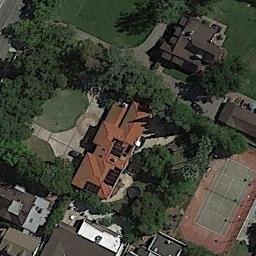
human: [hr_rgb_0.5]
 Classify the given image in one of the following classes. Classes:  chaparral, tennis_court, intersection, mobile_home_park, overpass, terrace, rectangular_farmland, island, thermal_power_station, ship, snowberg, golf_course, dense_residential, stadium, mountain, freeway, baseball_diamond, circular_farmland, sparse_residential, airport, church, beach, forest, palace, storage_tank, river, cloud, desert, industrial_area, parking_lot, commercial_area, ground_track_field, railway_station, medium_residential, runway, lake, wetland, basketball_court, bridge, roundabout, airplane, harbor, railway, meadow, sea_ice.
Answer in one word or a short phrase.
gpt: tennis_court